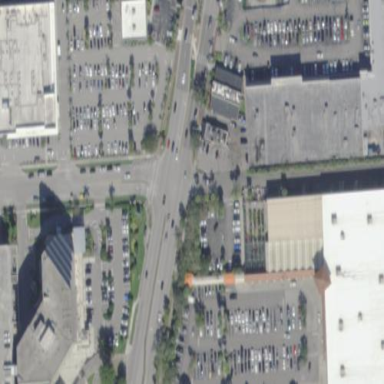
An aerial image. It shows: Retail area.